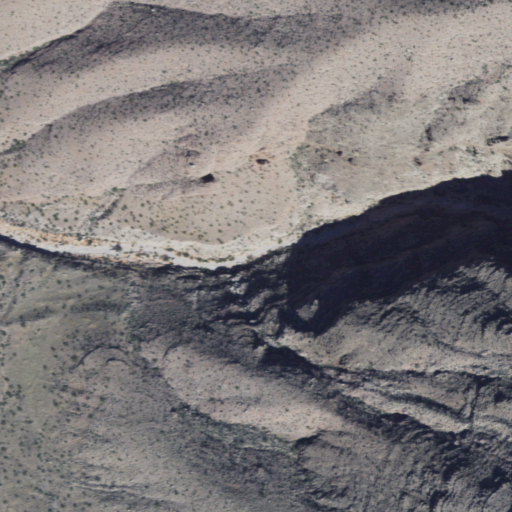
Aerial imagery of valley in Arizona named Pigeon Canyon containing only shrub